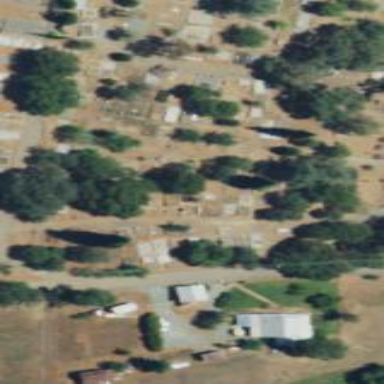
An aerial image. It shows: Cemetery.